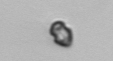
Label: Heterocapsa_rotundata